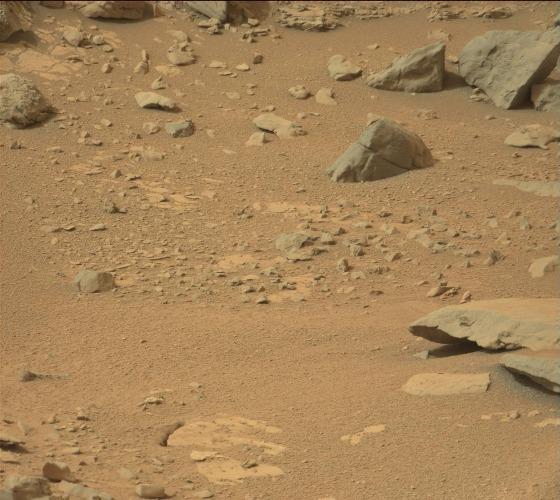
Terrain classes present: Bedrock, Gravel / Sand / Soil, Rock, Shadow